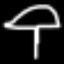
Label: mushroom